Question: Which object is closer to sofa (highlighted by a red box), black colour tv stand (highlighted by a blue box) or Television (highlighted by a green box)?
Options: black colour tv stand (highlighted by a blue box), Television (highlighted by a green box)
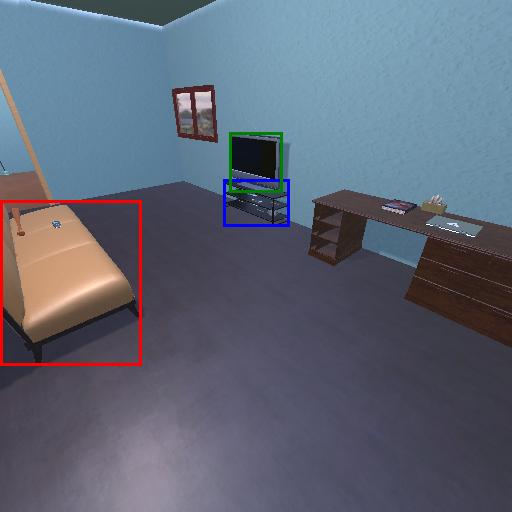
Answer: black colour tv stand (highlighted by a blue box)